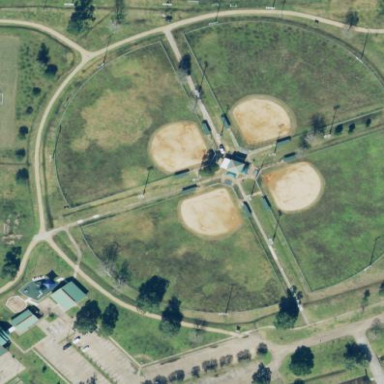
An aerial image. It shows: Baseball pitch for leisure land activities.